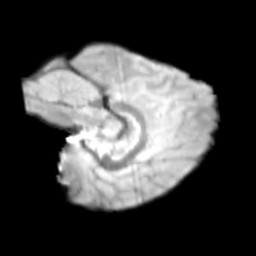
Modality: T2w
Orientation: sagittal
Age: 10
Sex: female
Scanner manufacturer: siemens
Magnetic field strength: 3 T
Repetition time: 3.8 s
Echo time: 0.07 s